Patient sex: M
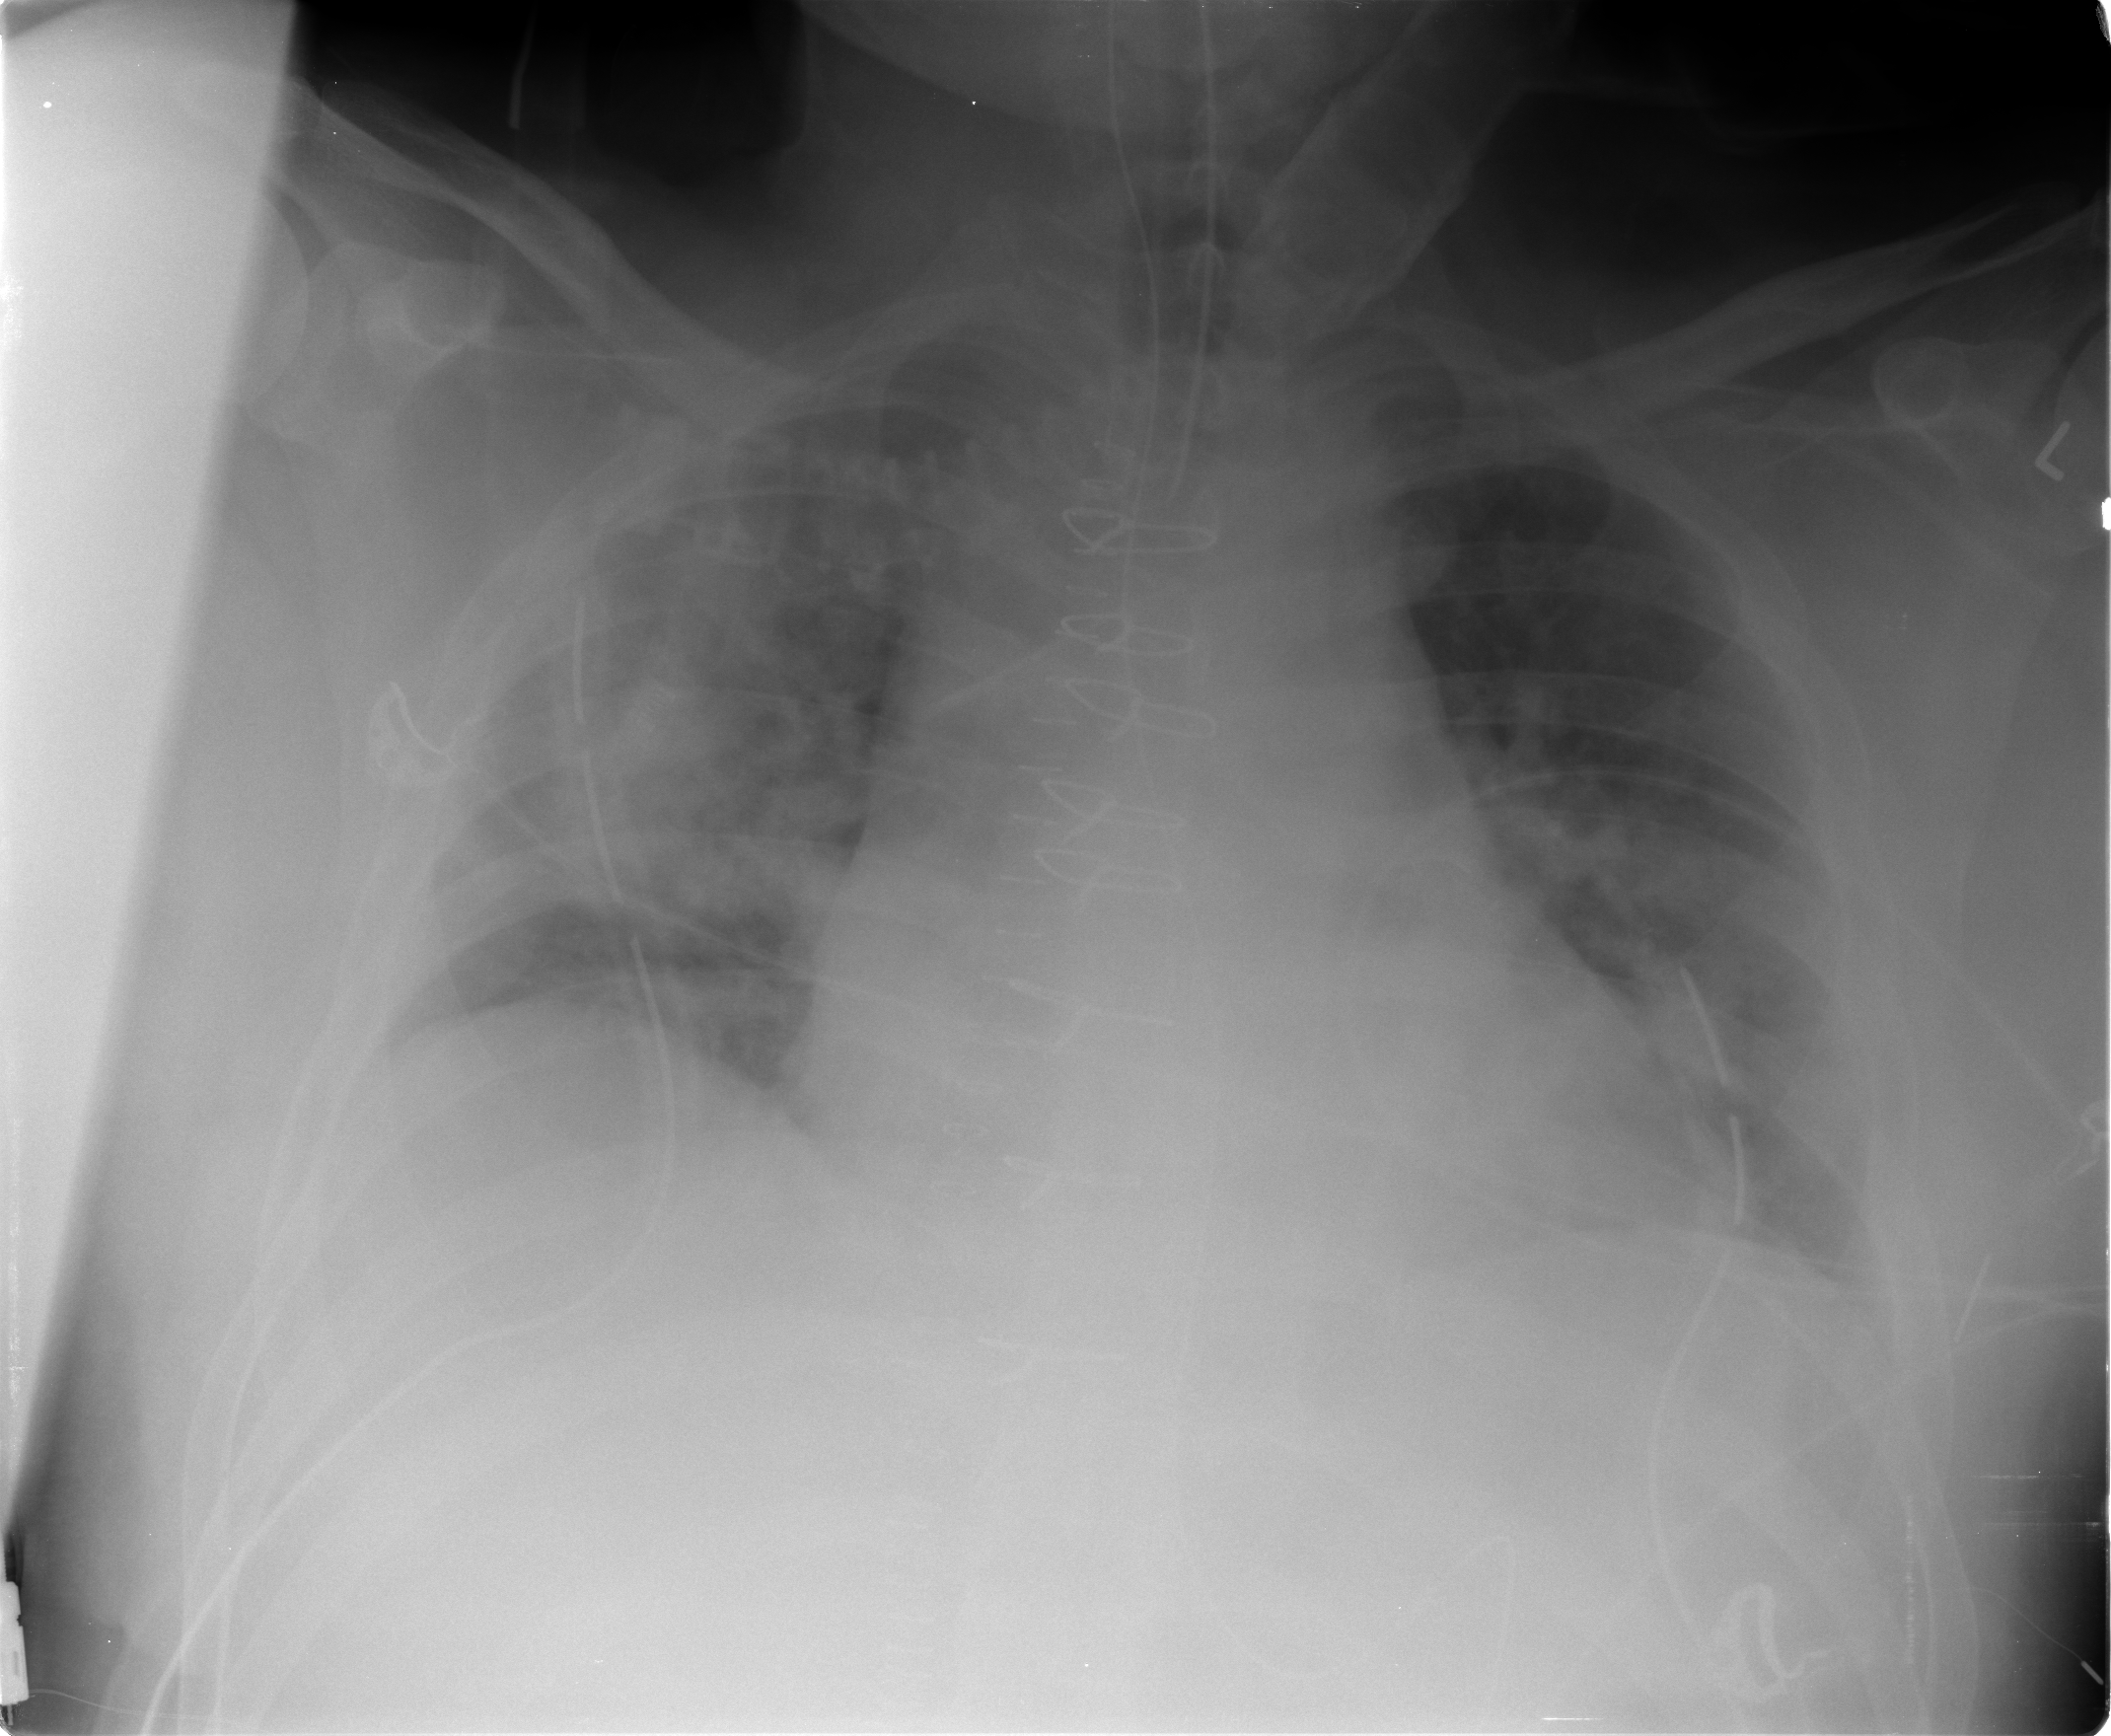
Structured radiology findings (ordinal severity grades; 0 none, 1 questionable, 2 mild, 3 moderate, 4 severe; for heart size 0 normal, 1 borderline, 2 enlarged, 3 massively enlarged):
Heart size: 2
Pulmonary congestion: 2
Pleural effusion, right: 1
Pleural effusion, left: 1
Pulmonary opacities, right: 3
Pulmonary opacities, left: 2
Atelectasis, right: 2
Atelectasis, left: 2